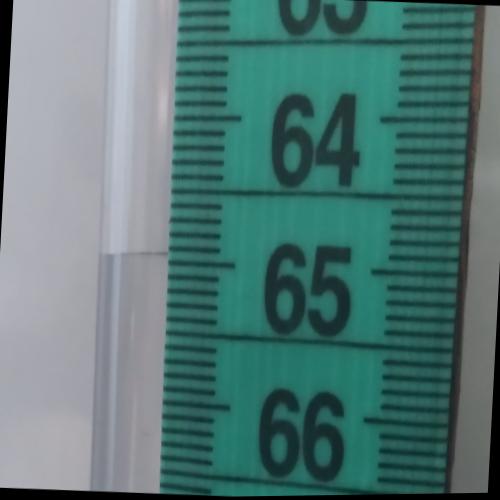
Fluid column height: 64.9 cm